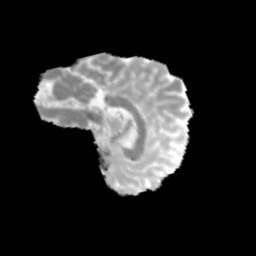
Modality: MD
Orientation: sagittal
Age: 11
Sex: male
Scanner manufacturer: siemens
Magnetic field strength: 3 T
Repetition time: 3.8 s
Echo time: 0.07 s